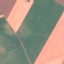
Land use / land cover: AnnualCrop